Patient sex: M
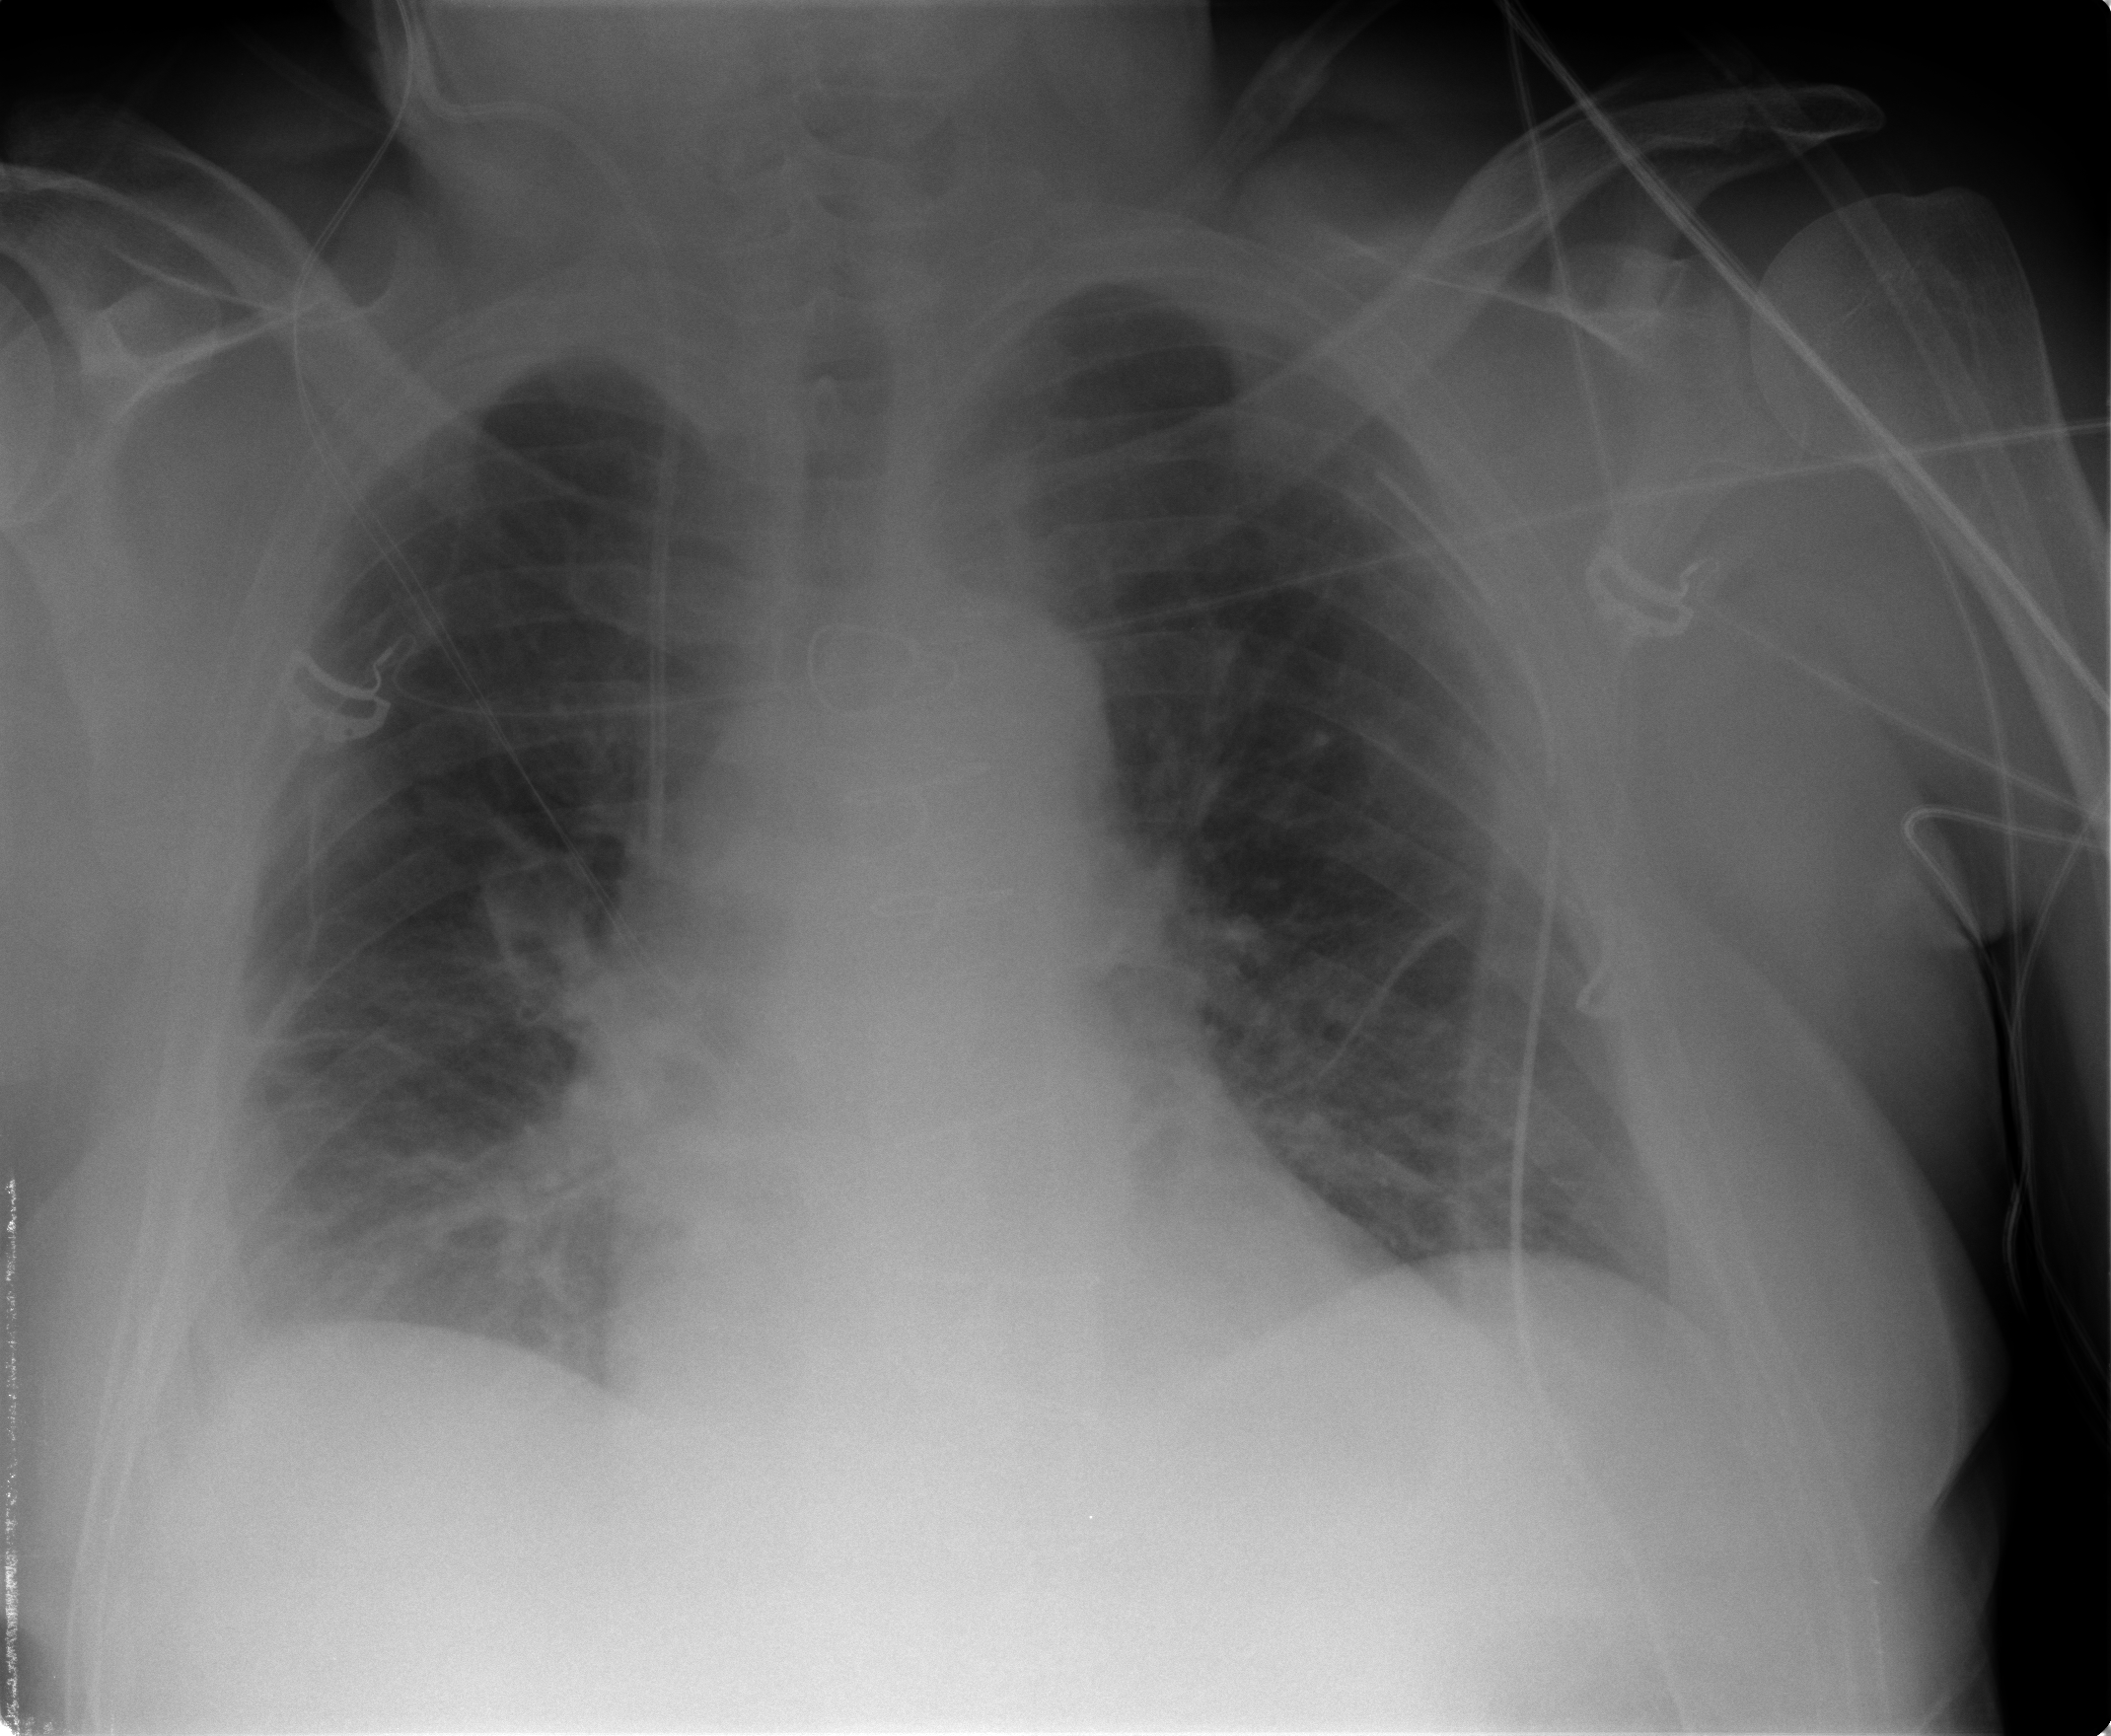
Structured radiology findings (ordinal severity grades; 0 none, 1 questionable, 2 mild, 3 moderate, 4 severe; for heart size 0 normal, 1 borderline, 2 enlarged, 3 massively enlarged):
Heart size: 0
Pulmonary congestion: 2
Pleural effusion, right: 2
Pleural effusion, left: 2
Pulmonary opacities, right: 2
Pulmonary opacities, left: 1
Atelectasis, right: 2
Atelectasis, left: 2